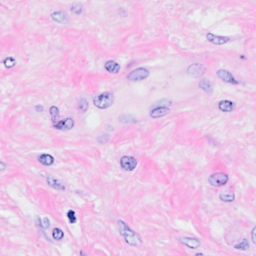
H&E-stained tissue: Breast